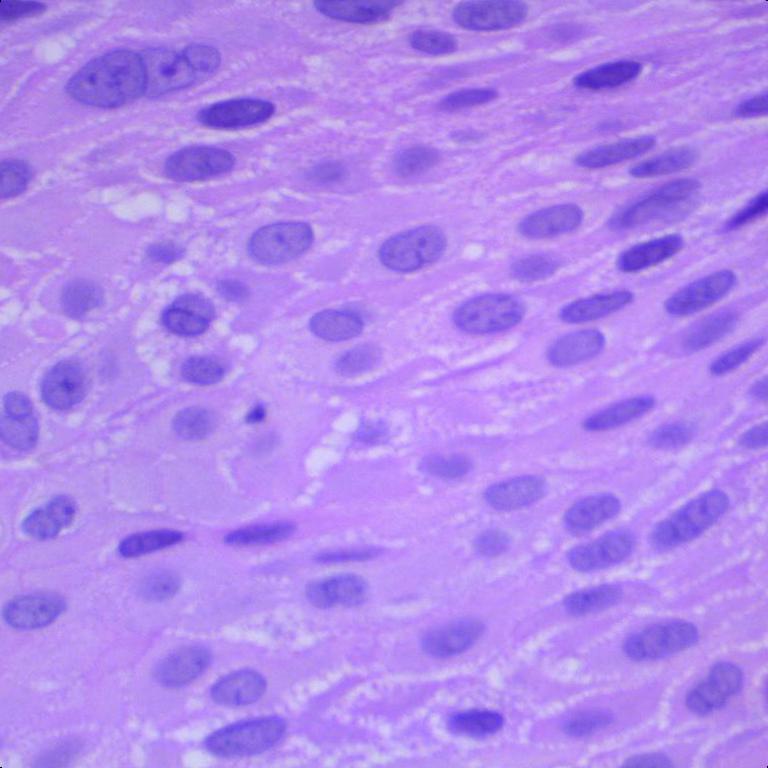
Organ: lung
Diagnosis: squamous carcinomas